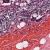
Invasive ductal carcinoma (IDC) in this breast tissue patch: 1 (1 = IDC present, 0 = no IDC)